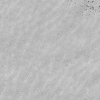
Atmospheric dust classification: not_dusty